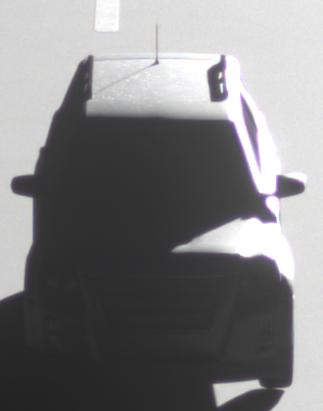
Make: GMC
Model: Terrain
Detailed model: Gen. 1
Model produced from: 2009
Model produced until: 2017
Doors: 5
Color: white
Road condition: dry road
Daytime: morning or afternoon
Contrast: high contrast